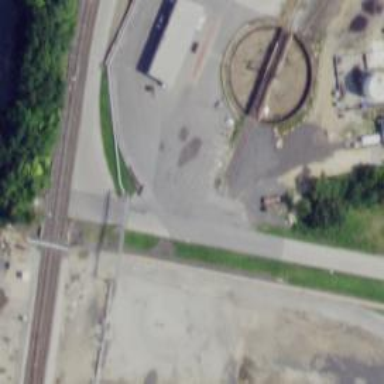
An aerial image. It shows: Railway yard used for servicing trains.